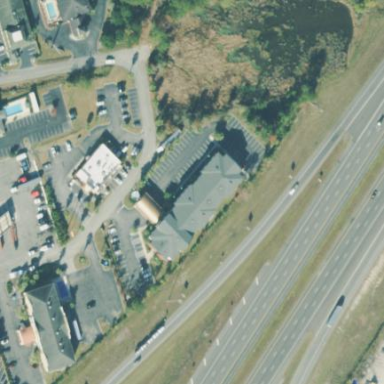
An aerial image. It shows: Hotel building.